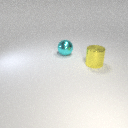
large cyan metal sphere behind large yellow metal cylinder